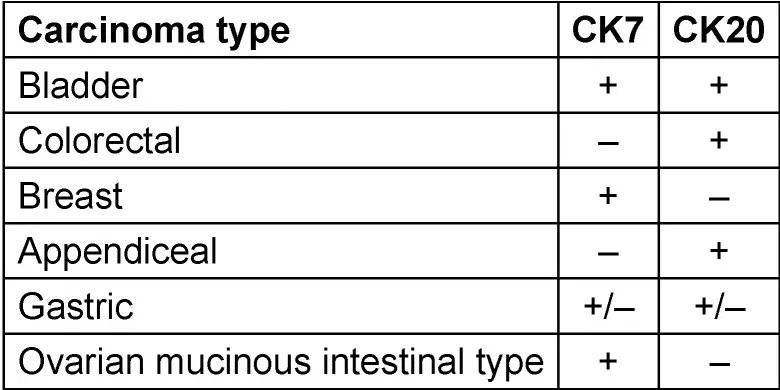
Immunophenotypic distribution of markers for various differentials of adenocarcinoma of the renal pelvis.
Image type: chart (chart)